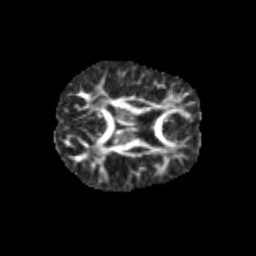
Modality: FA
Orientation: axial
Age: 9
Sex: female
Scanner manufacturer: siemens
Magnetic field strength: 3 T
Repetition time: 3.8 s
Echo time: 0.07 s